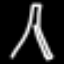
Label: The Eiffel Tower